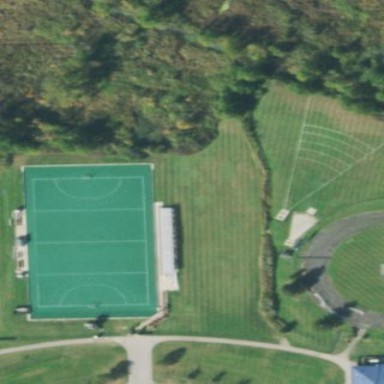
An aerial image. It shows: Stadium designed for field hockey.